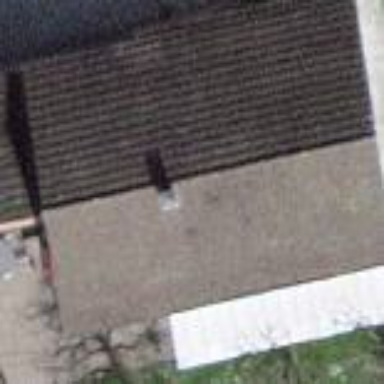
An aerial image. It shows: Building with tiled roof.